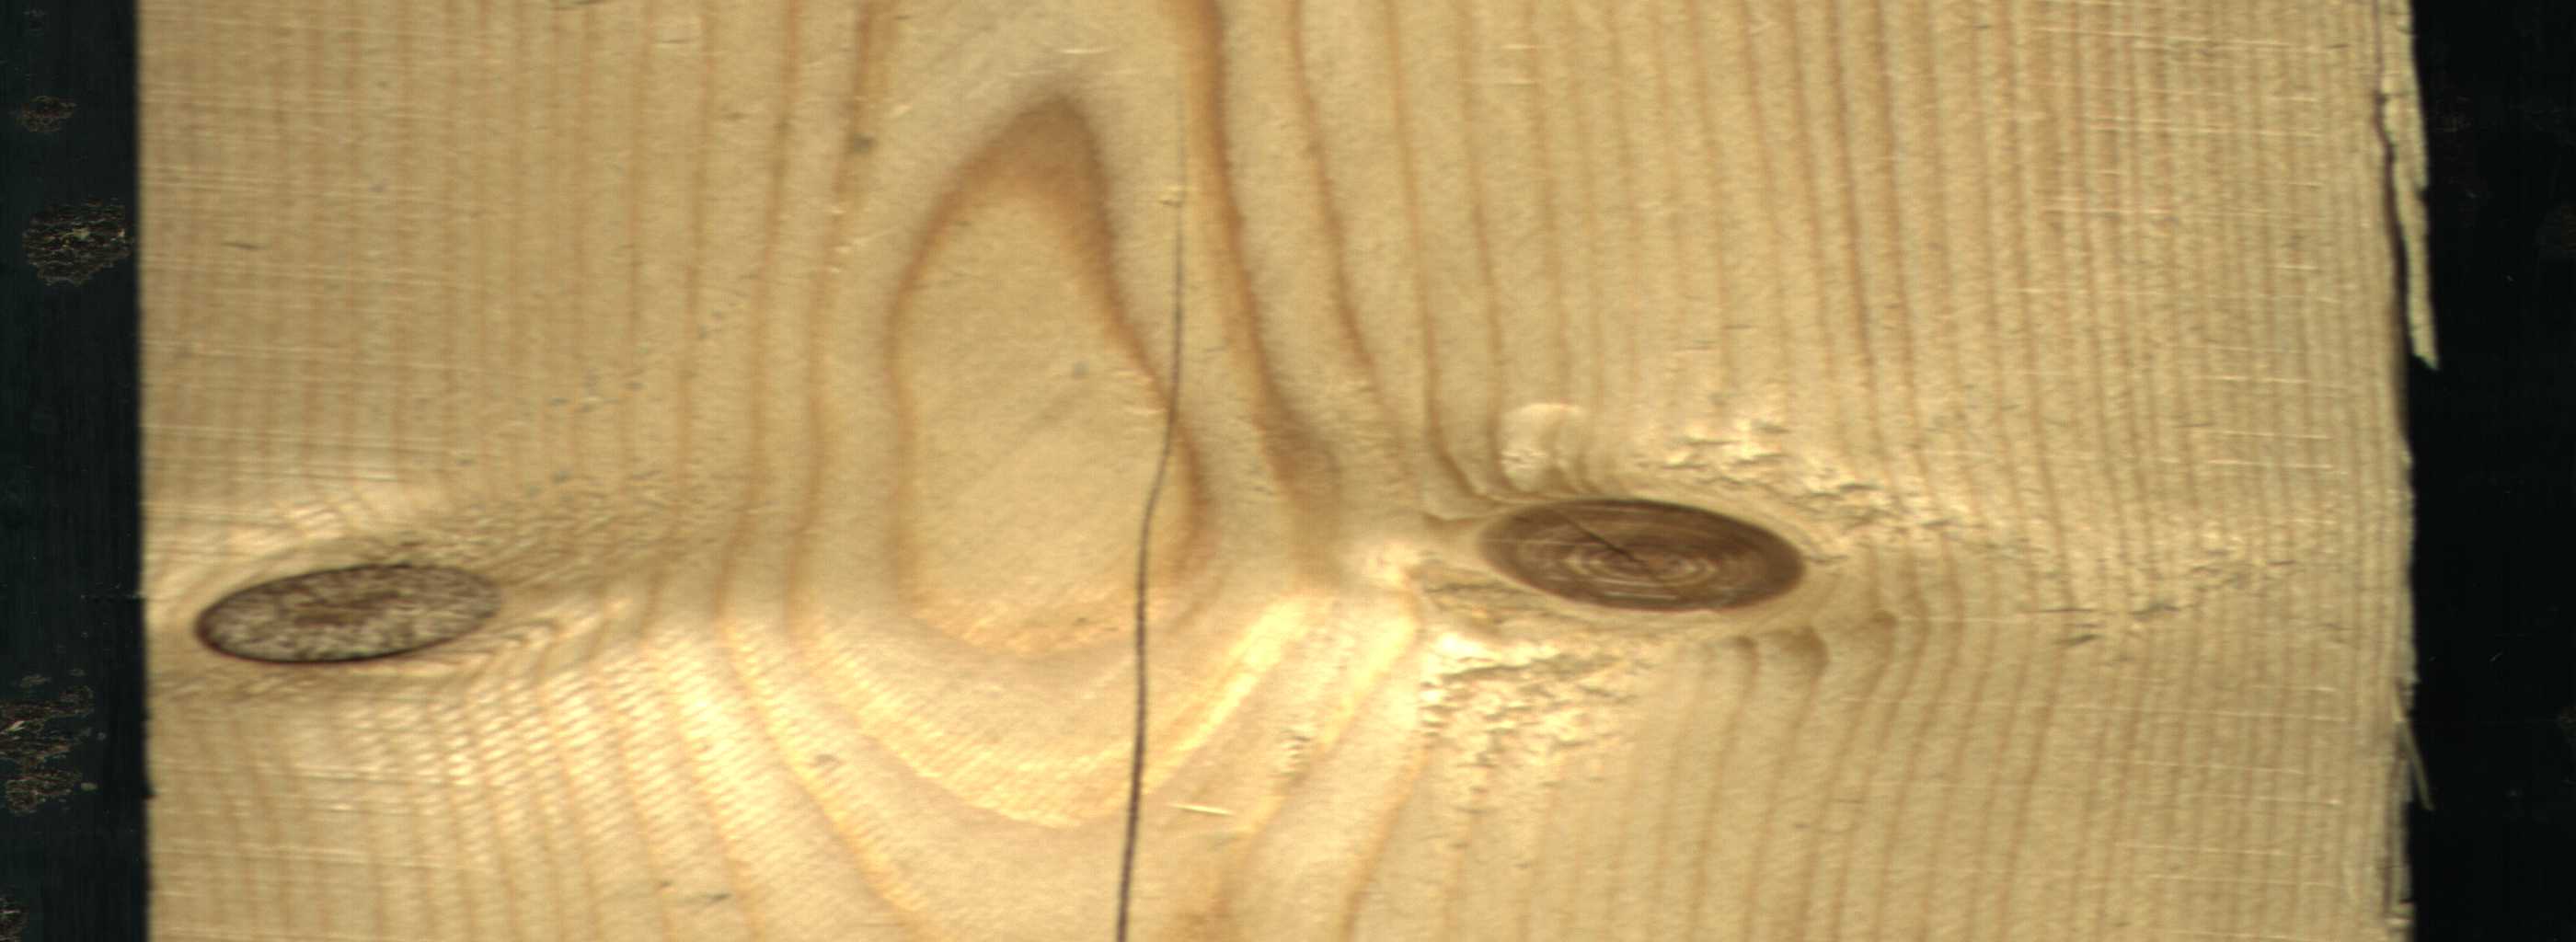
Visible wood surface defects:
Crack
knot_with_crack
Dead_Knot